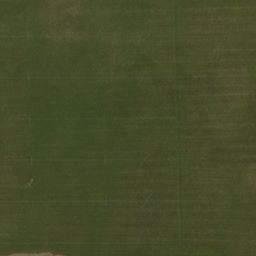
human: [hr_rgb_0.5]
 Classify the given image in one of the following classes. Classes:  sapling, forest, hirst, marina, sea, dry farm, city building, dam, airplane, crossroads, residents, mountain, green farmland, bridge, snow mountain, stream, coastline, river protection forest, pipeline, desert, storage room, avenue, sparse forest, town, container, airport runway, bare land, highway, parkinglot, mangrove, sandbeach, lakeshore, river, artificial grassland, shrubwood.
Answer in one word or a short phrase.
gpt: artificial grassland